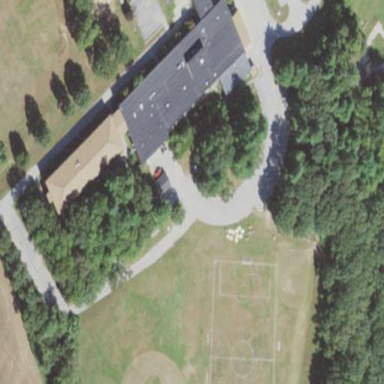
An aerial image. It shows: School.